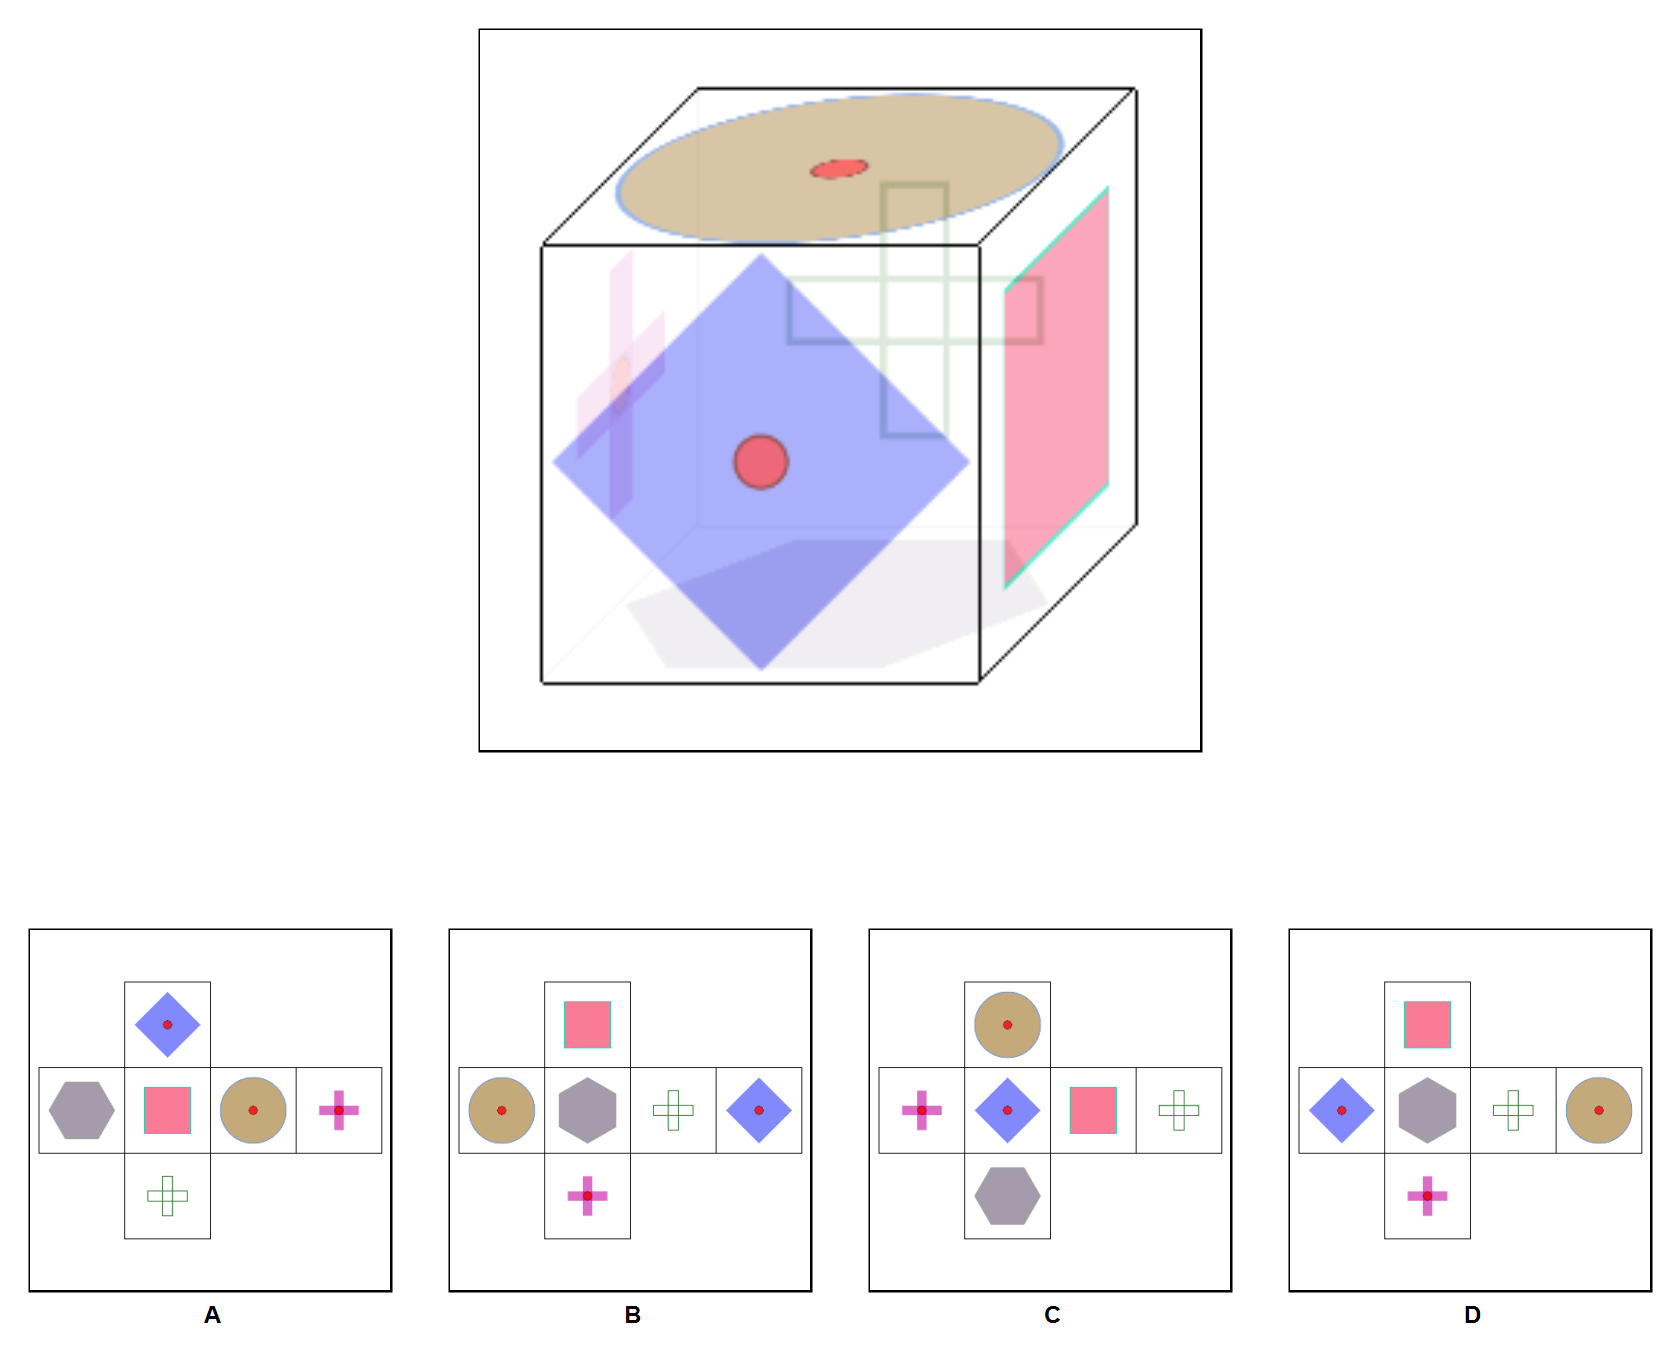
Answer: B